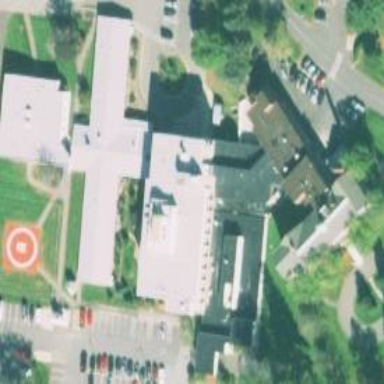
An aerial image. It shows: Hospital building.